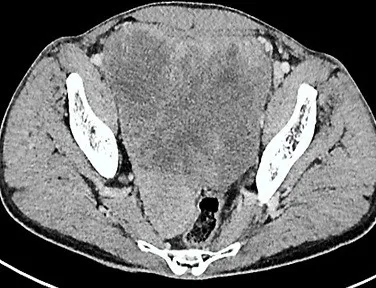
Abdominal CT scan showing a large pelvic mass.
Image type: radiology (ct)